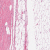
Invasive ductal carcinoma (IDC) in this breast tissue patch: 0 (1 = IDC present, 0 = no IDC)